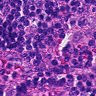
Metastatic tissue present: no